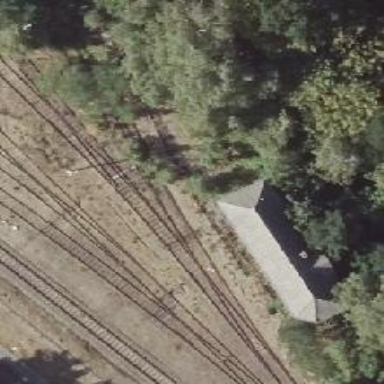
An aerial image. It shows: Disused railway yard with one track.